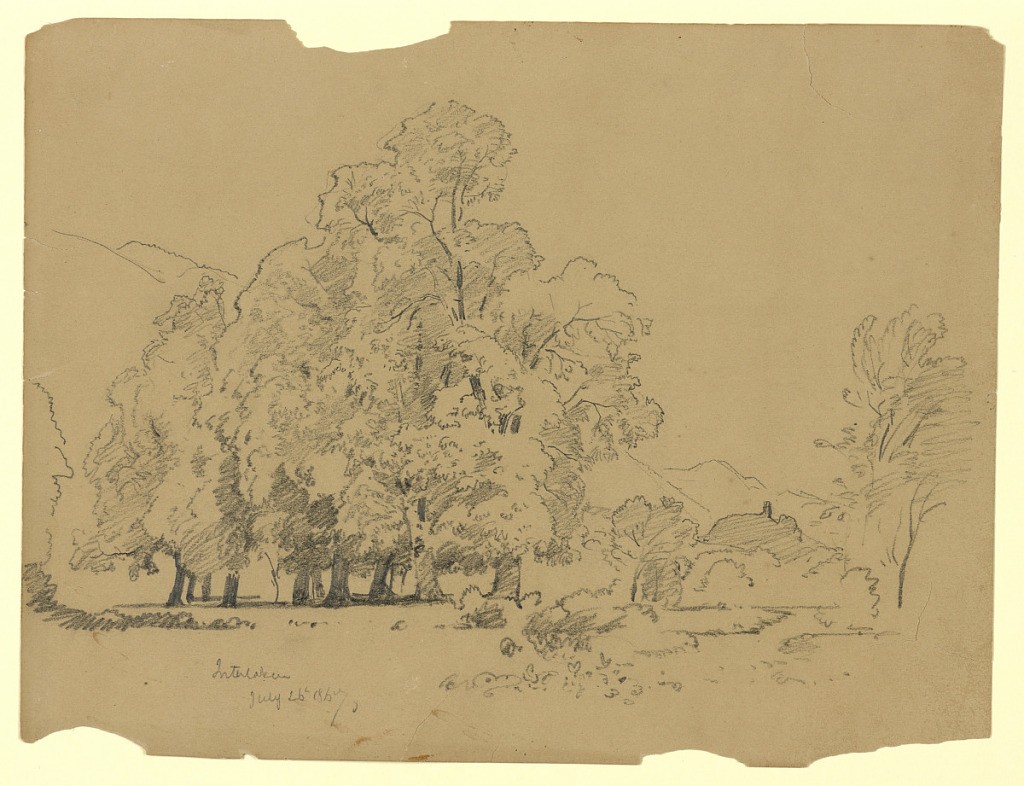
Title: Landscape, Interlaken, Switzerland
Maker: William Trost Richards, American, 1833–1905
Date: July 26, 1867
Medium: Graphite on paper
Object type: Drawing
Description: Sketch of a woodland landscape.